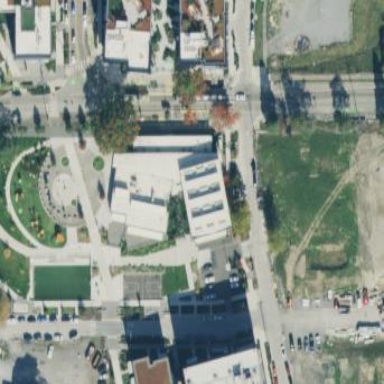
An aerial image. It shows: Community center building.